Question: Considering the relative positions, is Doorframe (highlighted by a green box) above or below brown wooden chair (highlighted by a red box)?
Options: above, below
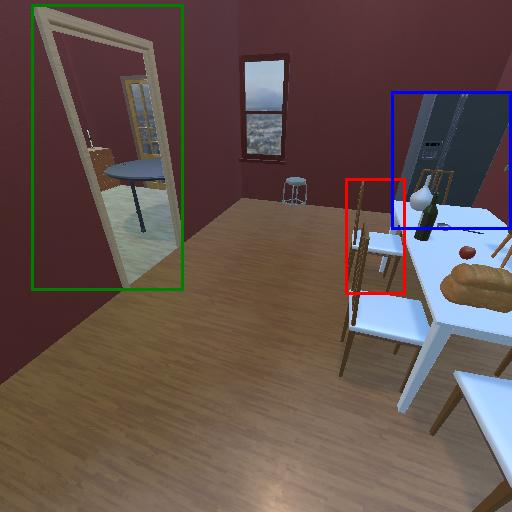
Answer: above